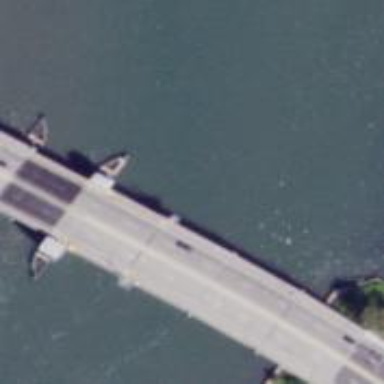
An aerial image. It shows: Bridge supported by pillars.